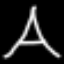
Label: The Eiffel Tower